Question: I have a foreach loop in my view that is not working correctly. My Model.AllSelectedQuestions is a type of List. So if Model.AllSelectedQuestions have 5 objects inside it will display 5 lines of . What I want to be able to do is to have a counter aswell that displays here is an example the boxes are the links.

'''
@{
int nr = 1;
foreach (SelectedQuestionViewModel items in Model.AllSelectedQuestions)
{
<a href="#" class="box" id="Question_(@items.QuestionID)"></a>
<p>@nr++</p>
}
}
'''
The problem is that I get this result: nr++ nr++ nr++ nr++ nr++ when i have 5 objects in my list. But I want to get 1 2 3 4 5. Like the display example.
Any kind of help is appreciated!
Thanks
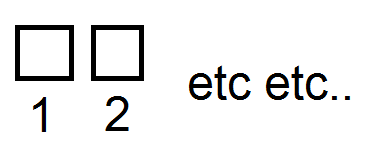
Answer: maybe I'm wrong, but have You checked that code ?
'''
<p>@(nr++)</p>
'''